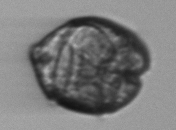
Label: Margalefidinium